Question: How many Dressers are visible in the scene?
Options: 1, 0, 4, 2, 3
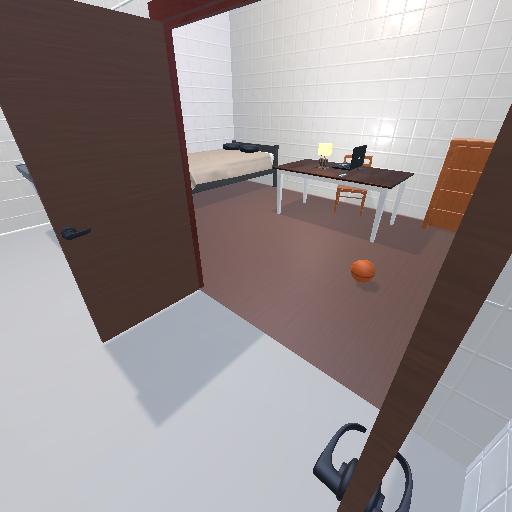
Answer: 1